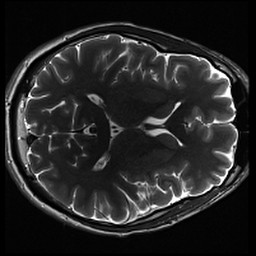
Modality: inplaneT2
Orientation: axial